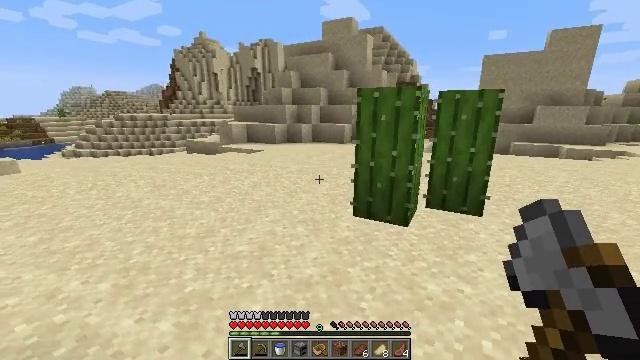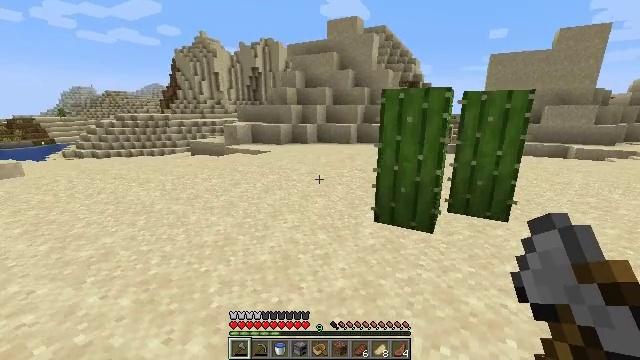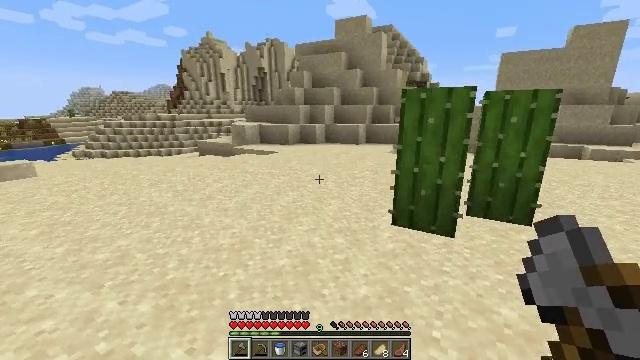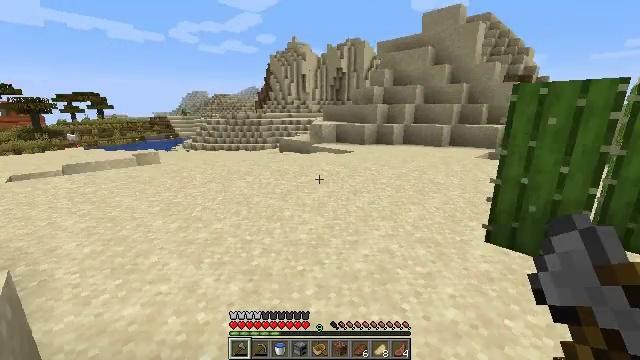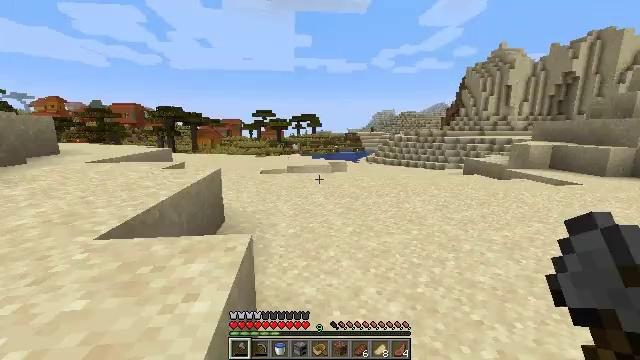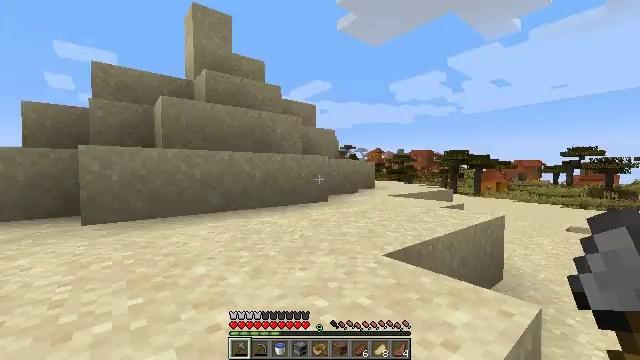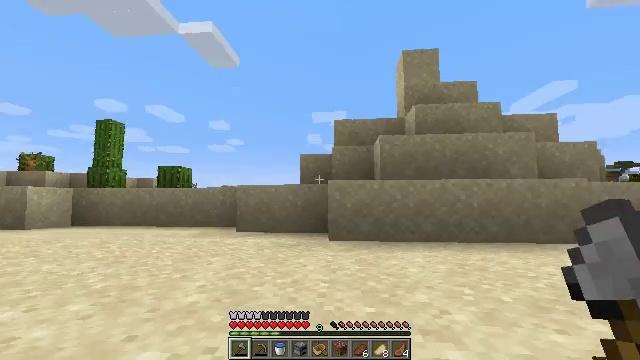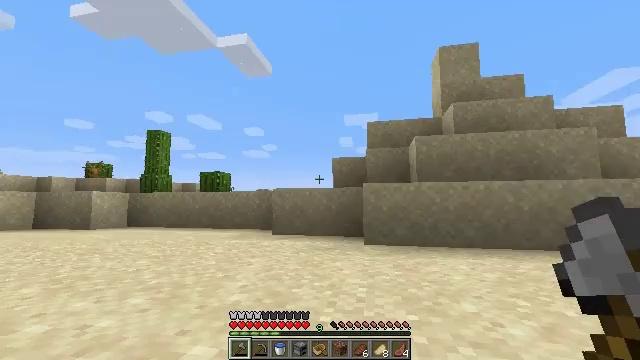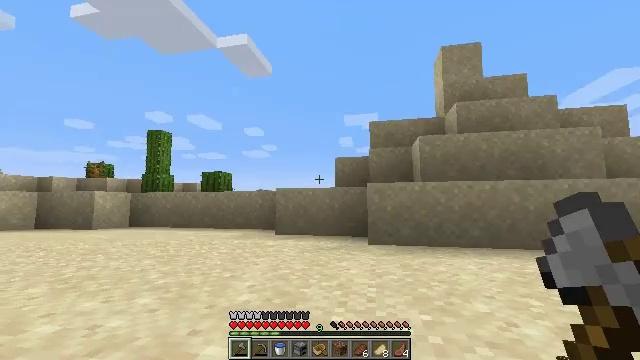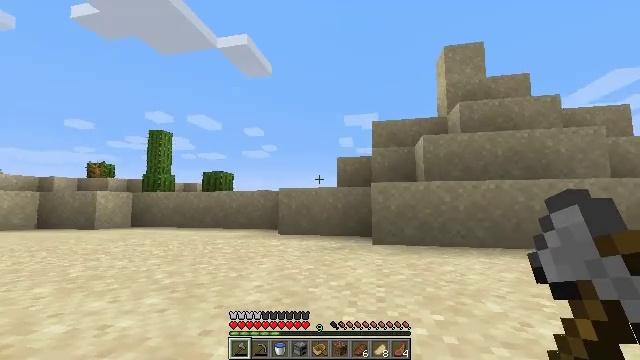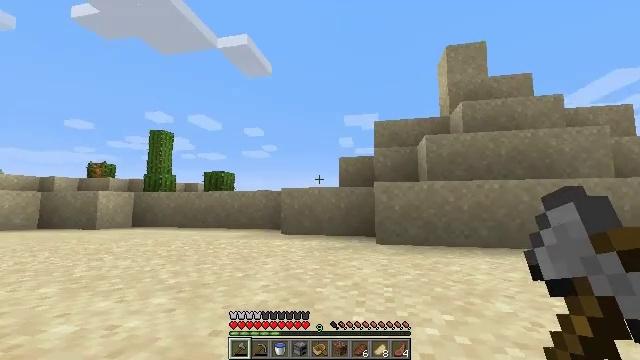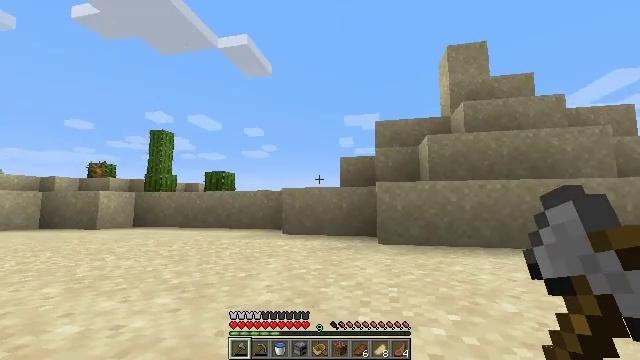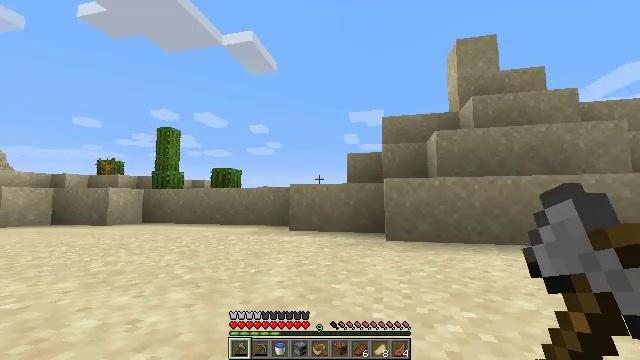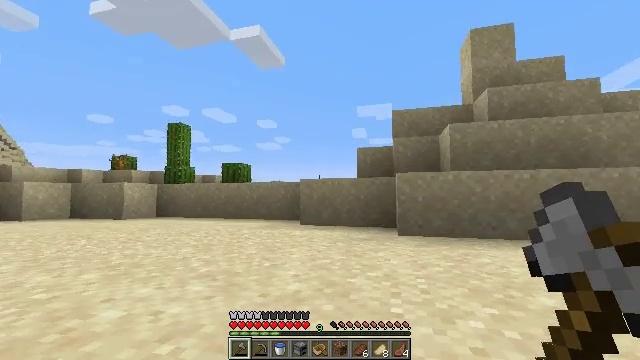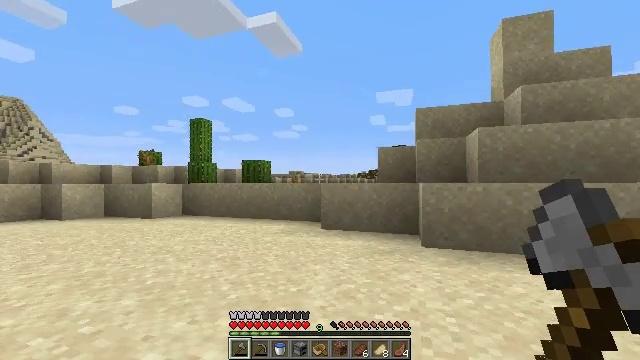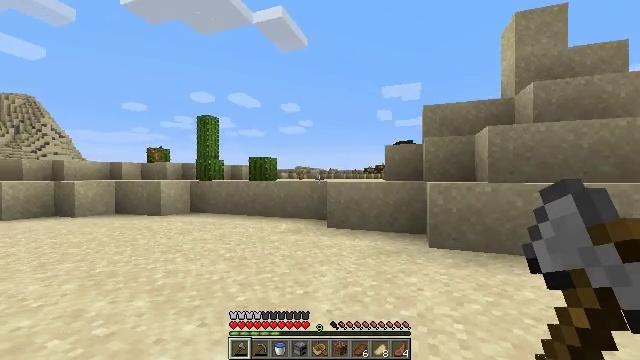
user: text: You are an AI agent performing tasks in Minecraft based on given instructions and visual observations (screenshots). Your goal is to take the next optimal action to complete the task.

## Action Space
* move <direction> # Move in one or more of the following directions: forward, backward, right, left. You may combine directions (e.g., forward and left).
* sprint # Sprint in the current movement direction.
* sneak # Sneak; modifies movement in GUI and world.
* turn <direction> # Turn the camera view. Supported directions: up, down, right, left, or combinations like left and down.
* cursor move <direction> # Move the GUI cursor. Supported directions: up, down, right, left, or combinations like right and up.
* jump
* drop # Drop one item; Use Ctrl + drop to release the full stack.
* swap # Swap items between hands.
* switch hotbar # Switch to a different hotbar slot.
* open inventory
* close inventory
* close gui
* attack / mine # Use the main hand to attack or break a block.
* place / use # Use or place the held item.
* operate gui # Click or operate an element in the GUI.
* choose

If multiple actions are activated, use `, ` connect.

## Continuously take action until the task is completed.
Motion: motion action
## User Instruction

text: Collect blue terracotta from structures.
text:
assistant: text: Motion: move left, sprint
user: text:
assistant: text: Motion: move left, sprint, turn left
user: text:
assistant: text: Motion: move left, sprint, turn left
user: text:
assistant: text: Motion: move left, sprint, turn left and up
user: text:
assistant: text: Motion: move left, sprint, turn left and up
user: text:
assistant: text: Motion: move forward and move left, sprint, turn left and up
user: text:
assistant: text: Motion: move forward, sprint, turn left
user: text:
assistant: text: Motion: move forward, sprint
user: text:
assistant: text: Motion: move forward, sprint
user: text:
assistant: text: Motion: move forward, sprint
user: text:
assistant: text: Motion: move forward, sprint
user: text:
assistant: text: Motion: move forward, sprint, turn left
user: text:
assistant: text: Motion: move forward, sprint, turn left and down
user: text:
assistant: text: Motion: move forward, sprint, turn left and down, jump
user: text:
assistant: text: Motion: move forward, sprint, turn left and down, jump
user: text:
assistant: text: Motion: move forward, sprint, turn left and down, jump
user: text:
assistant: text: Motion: move forward, sprint, turn left and down, jump
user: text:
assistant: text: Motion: move forward, sprint, turn down, jump
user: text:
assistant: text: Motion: move forward, sprint
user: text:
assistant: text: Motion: move forward, sprint
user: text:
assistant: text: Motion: move forward, sprint, turn right and down
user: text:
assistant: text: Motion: move forward, sprint, turn right and down
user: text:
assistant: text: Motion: move forward, sprint
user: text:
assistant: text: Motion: move forward, sprint
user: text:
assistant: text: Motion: move forward, sprint
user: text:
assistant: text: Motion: move forward, sprint
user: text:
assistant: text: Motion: move forward, sprint
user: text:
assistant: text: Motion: move forward, sprint, jump
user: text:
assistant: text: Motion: move forward, sprint, turn right and down, jump
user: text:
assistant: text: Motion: move forward, sprint, jump